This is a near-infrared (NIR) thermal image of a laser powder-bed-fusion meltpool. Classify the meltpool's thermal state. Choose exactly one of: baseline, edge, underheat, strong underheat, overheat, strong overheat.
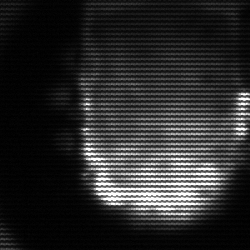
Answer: baseline